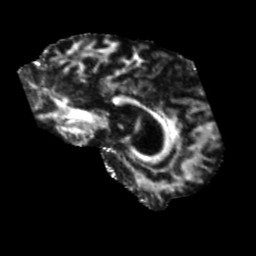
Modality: FA
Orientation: sagittal
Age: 55
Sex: male
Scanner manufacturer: siemens
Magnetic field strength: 3 T
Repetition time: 5.25 s
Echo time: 0.08 s